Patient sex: F
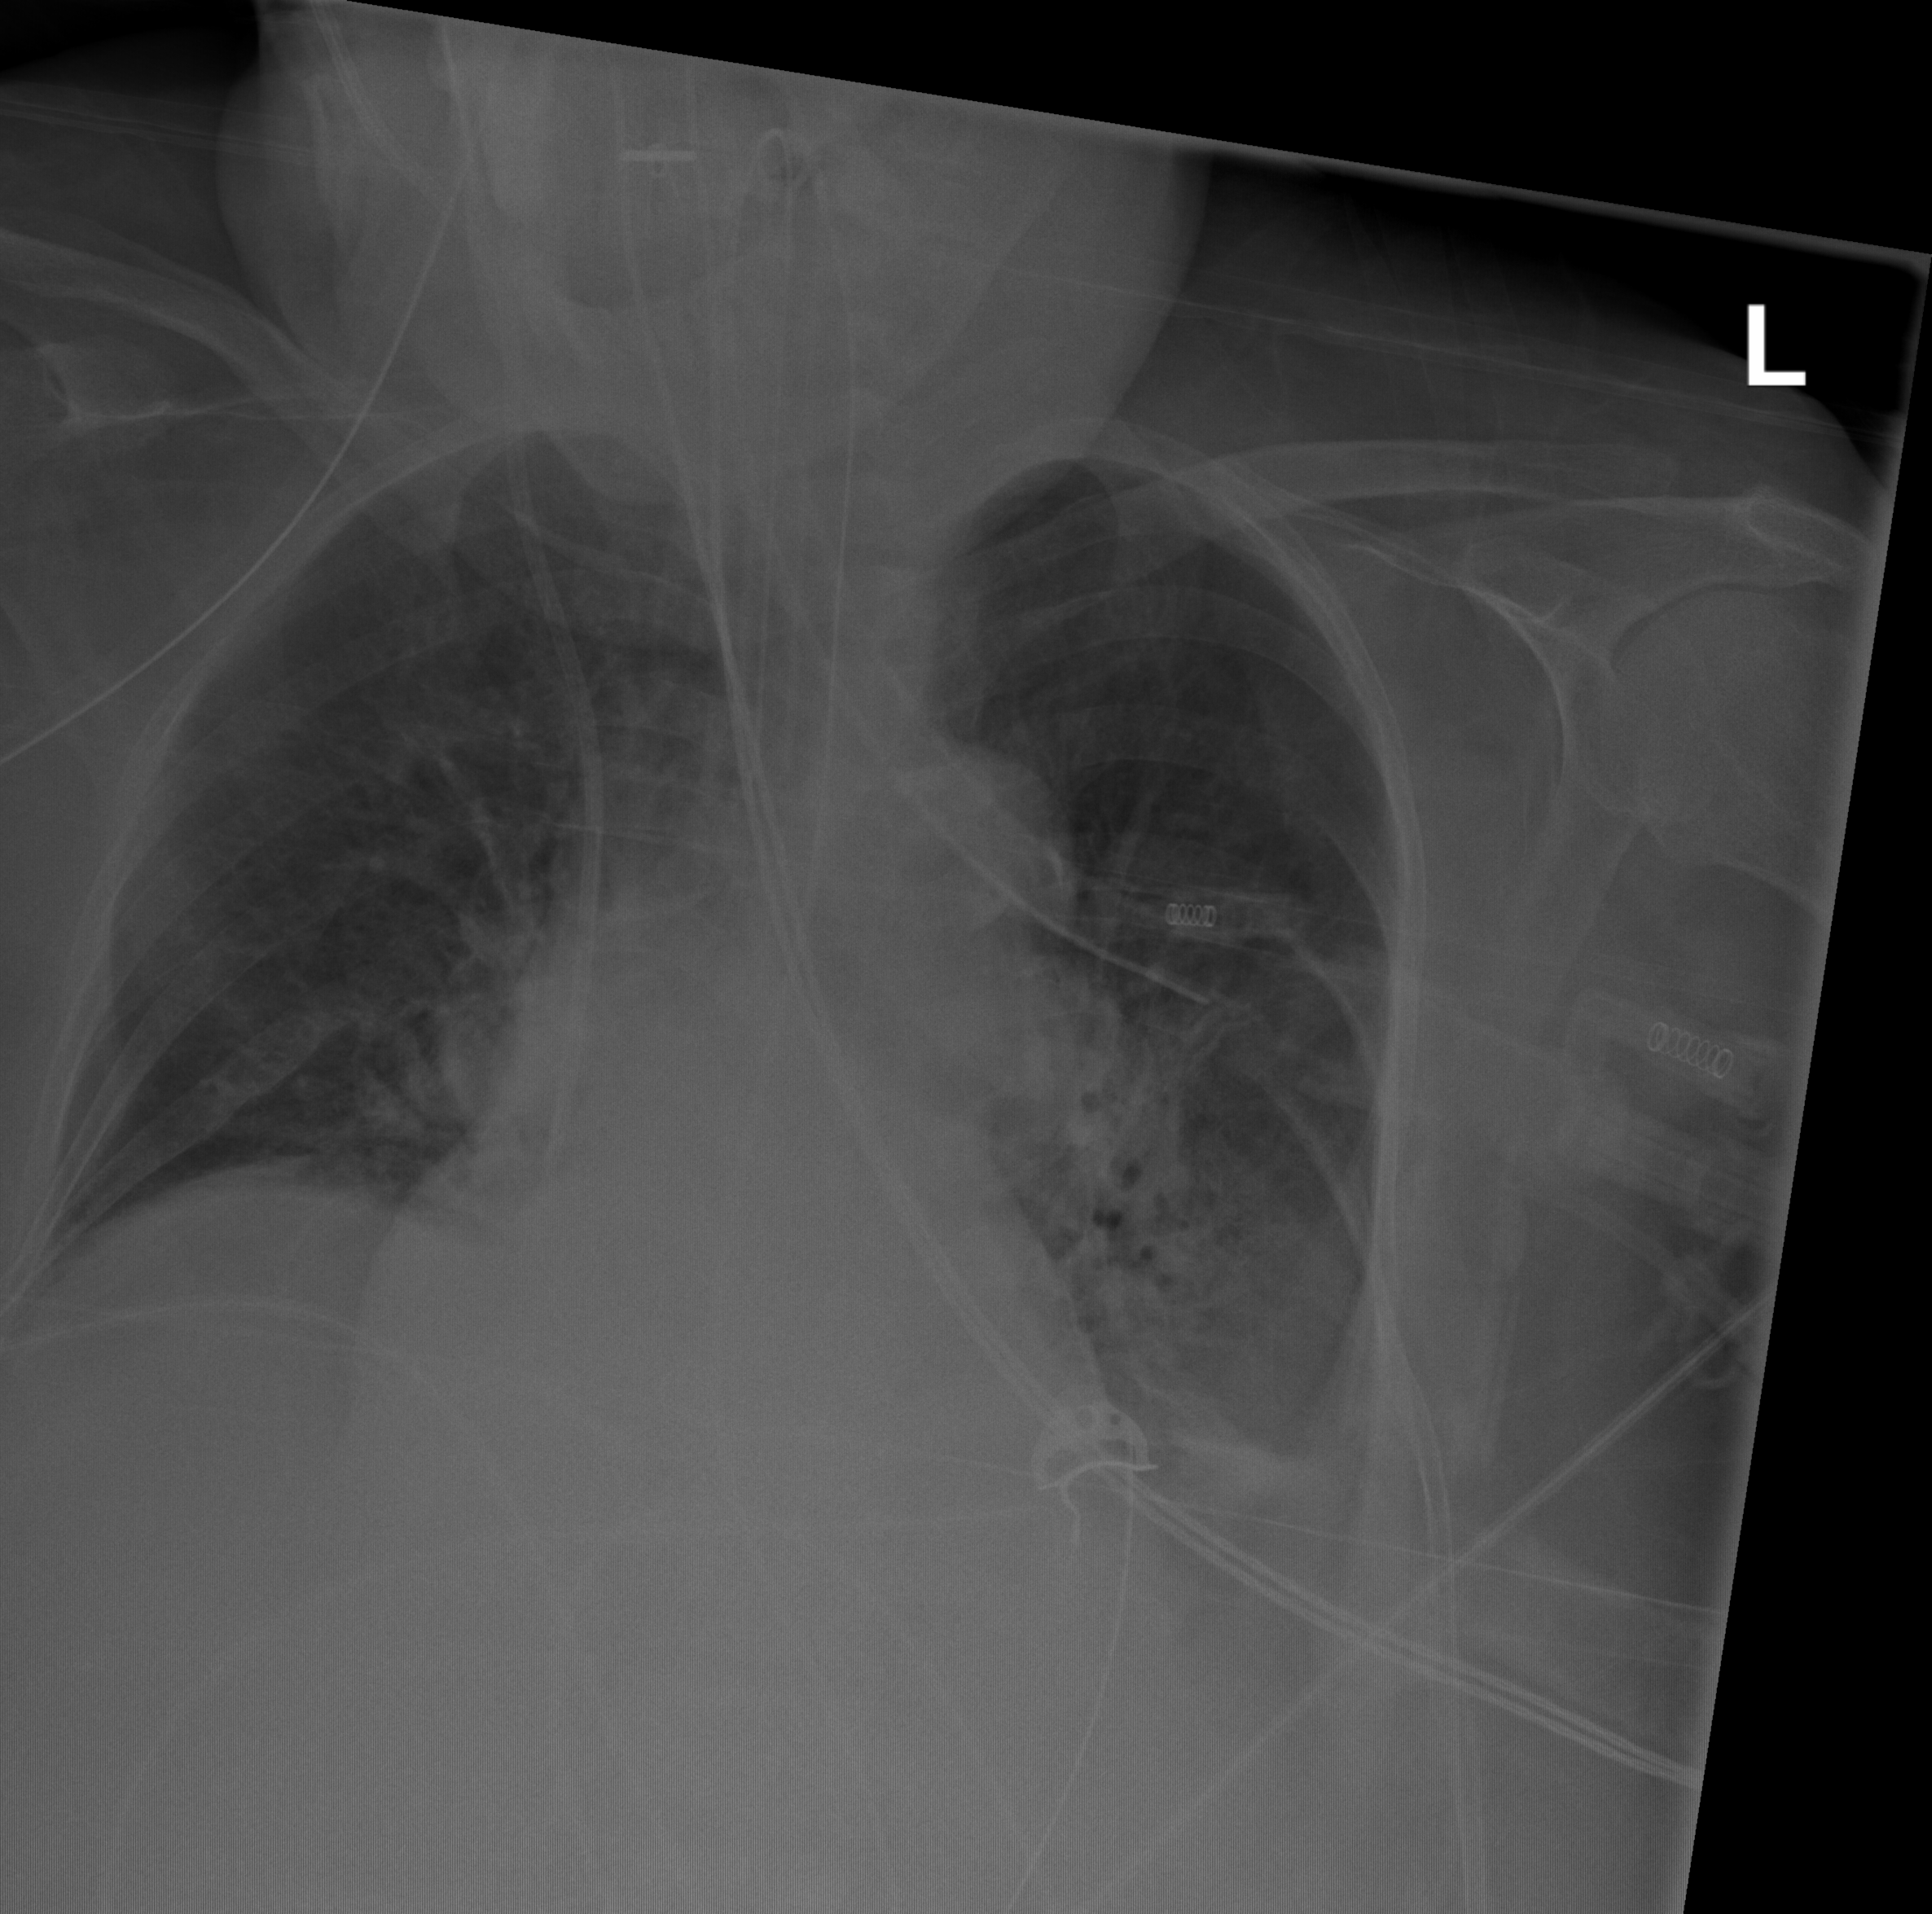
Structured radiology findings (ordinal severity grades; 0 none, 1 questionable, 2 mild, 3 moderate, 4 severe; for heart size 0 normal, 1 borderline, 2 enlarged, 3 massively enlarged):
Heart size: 1
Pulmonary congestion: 1
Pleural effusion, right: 2
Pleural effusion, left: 2
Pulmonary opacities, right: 2
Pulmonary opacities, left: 2
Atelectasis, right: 2
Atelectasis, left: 2